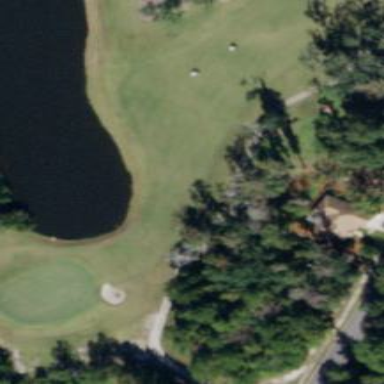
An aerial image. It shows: Golf fairway surrounded by grass.